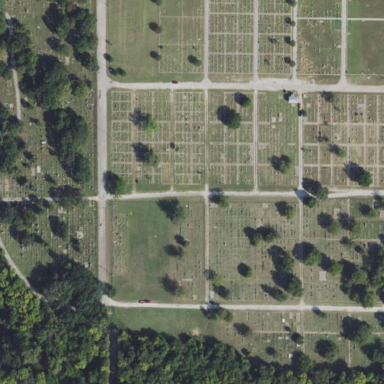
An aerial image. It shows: Cemetery.